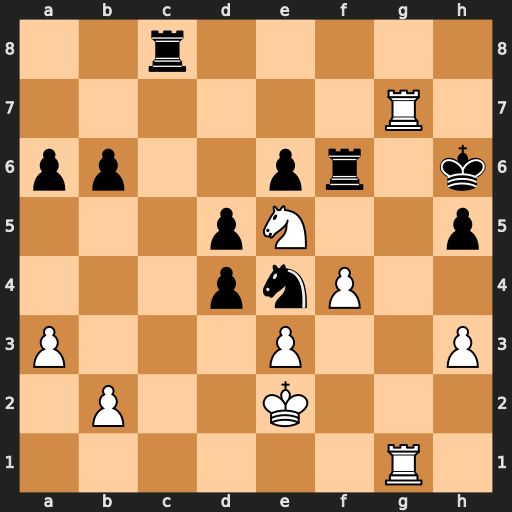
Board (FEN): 2r5/6R1/pp2pr1k/3pN2p/3pnP2/P3P2P/1P2K3/6R1
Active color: w
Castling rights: -
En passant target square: -
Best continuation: Nf7+ Rxf7 R1g6#